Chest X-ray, PA view. Patient: 50 years old, sex M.
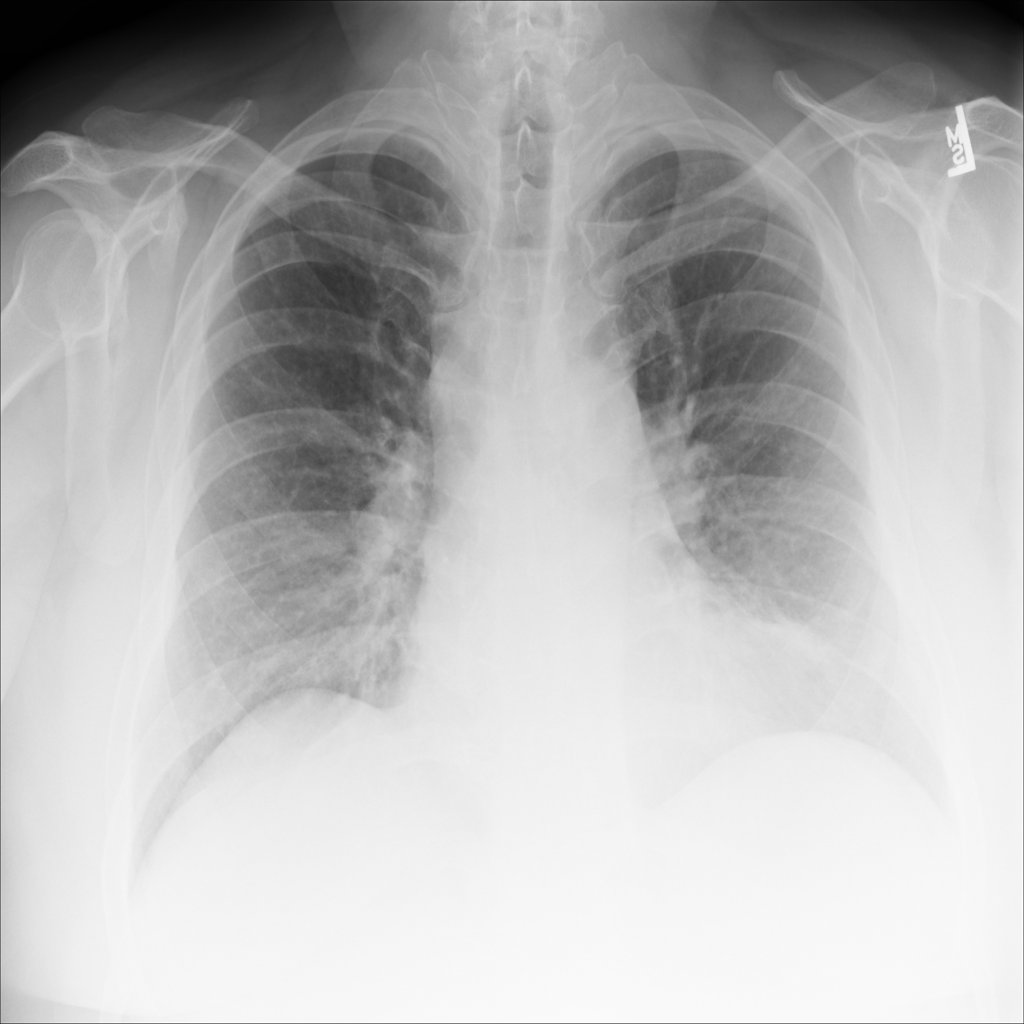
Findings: No Finding